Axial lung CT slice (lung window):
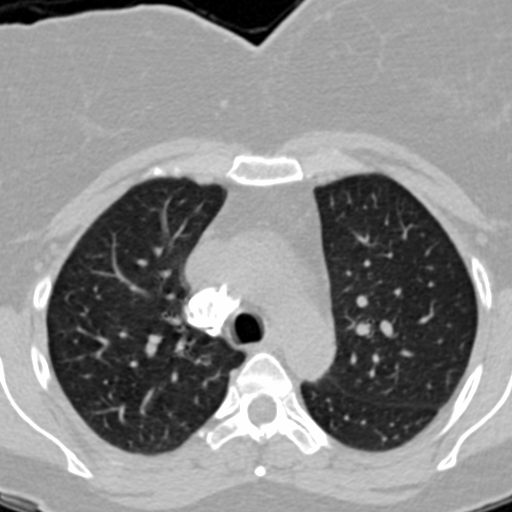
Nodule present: no